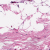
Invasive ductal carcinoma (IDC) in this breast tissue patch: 0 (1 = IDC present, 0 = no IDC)